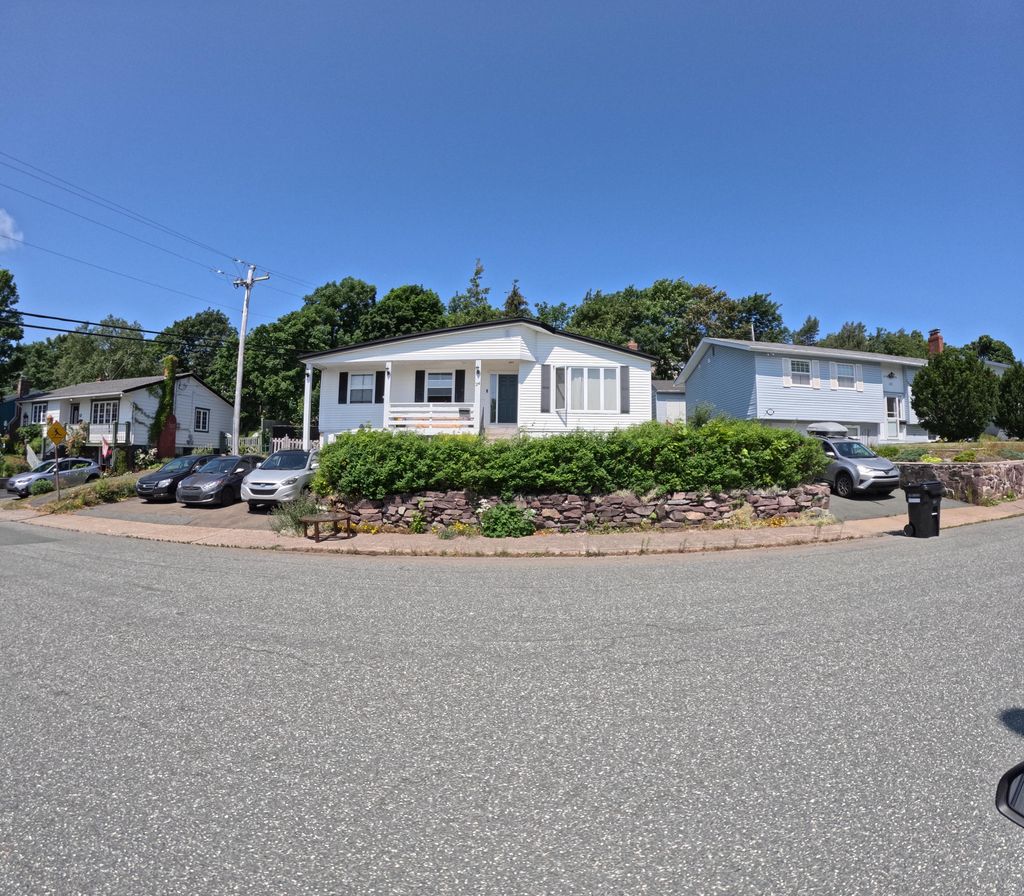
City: st_johns